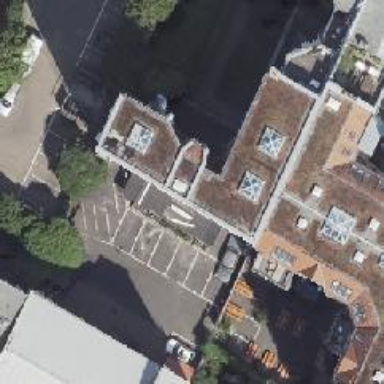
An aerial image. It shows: Parking entrance.